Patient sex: F
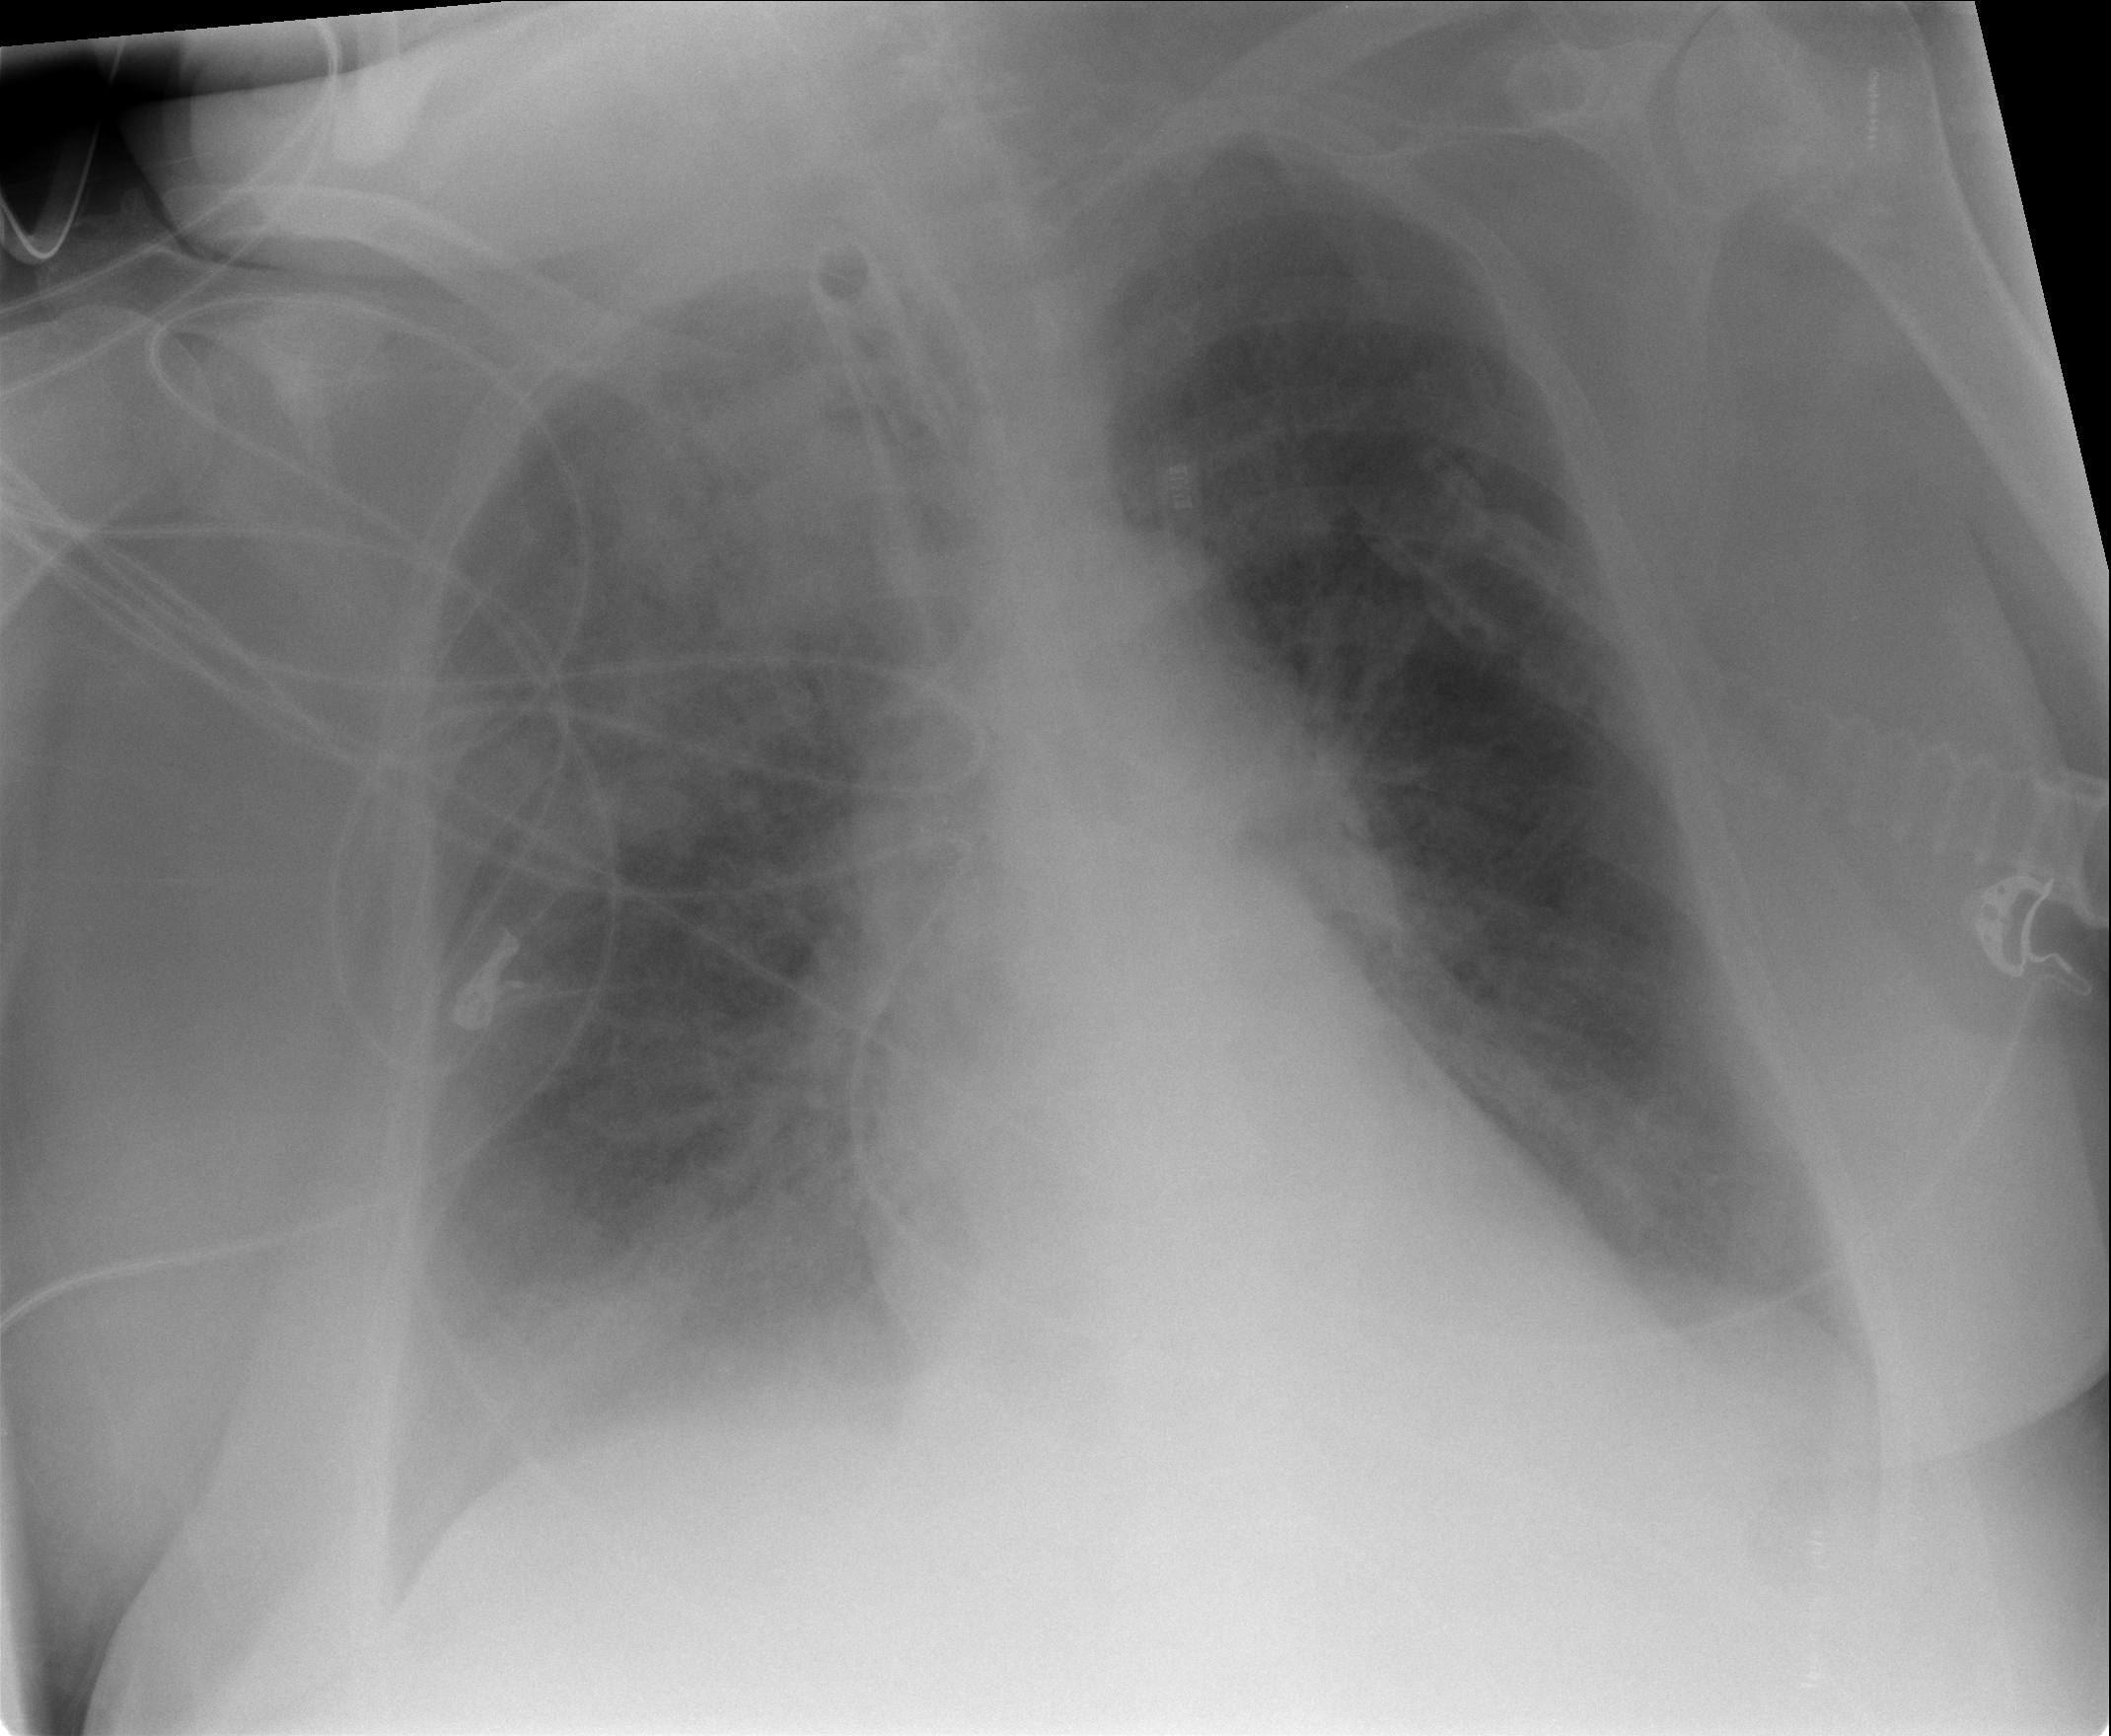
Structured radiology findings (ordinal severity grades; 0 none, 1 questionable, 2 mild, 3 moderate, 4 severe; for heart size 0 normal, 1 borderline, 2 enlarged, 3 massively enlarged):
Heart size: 2
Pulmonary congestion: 2
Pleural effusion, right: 2
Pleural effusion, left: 0
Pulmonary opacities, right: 3
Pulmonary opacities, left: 3
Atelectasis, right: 3
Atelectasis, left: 3